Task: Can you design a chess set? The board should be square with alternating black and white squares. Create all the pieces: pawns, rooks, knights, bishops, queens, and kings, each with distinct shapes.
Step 3798:
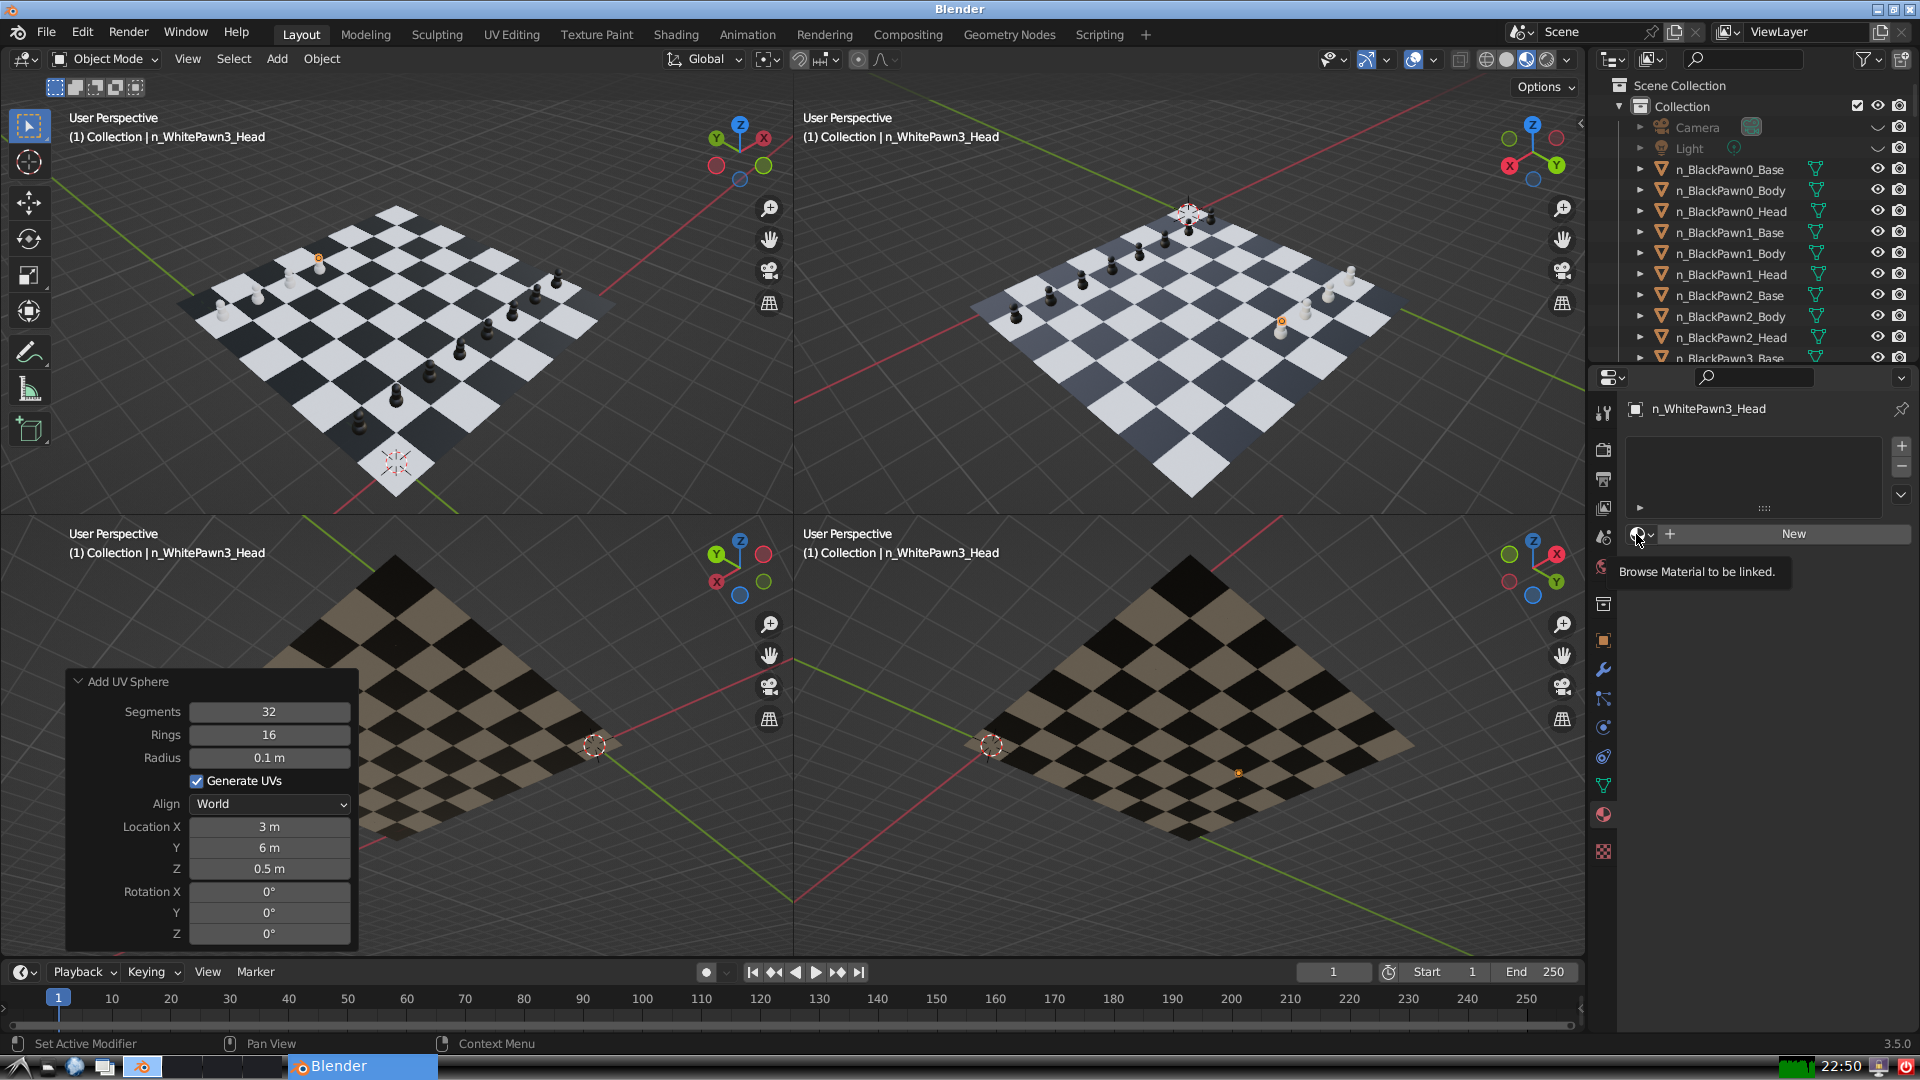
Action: click: no